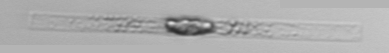
Label: Dactyliosolen_blavyanus